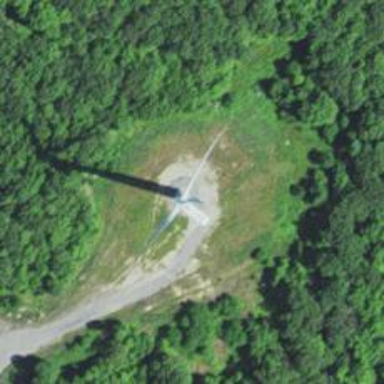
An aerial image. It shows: Wind generator with horizontal axis. The generator is wind turbine.